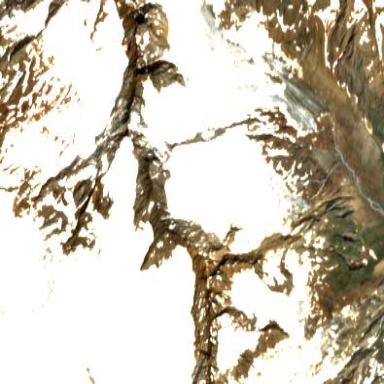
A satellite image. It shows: Majestic glacier in the distance.